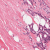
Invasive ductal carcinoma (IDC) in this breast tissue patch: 1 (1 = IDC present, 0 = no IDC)